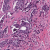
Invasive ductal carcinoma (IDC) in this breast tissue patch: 1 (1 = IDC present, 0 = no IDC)